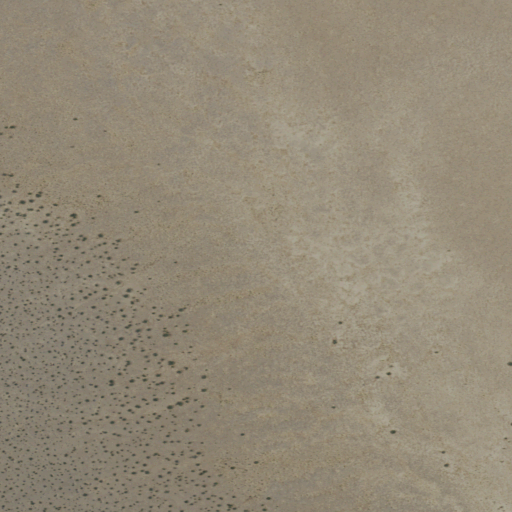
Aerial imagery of valley in California named Mesquite Valley containing grassland and shrub